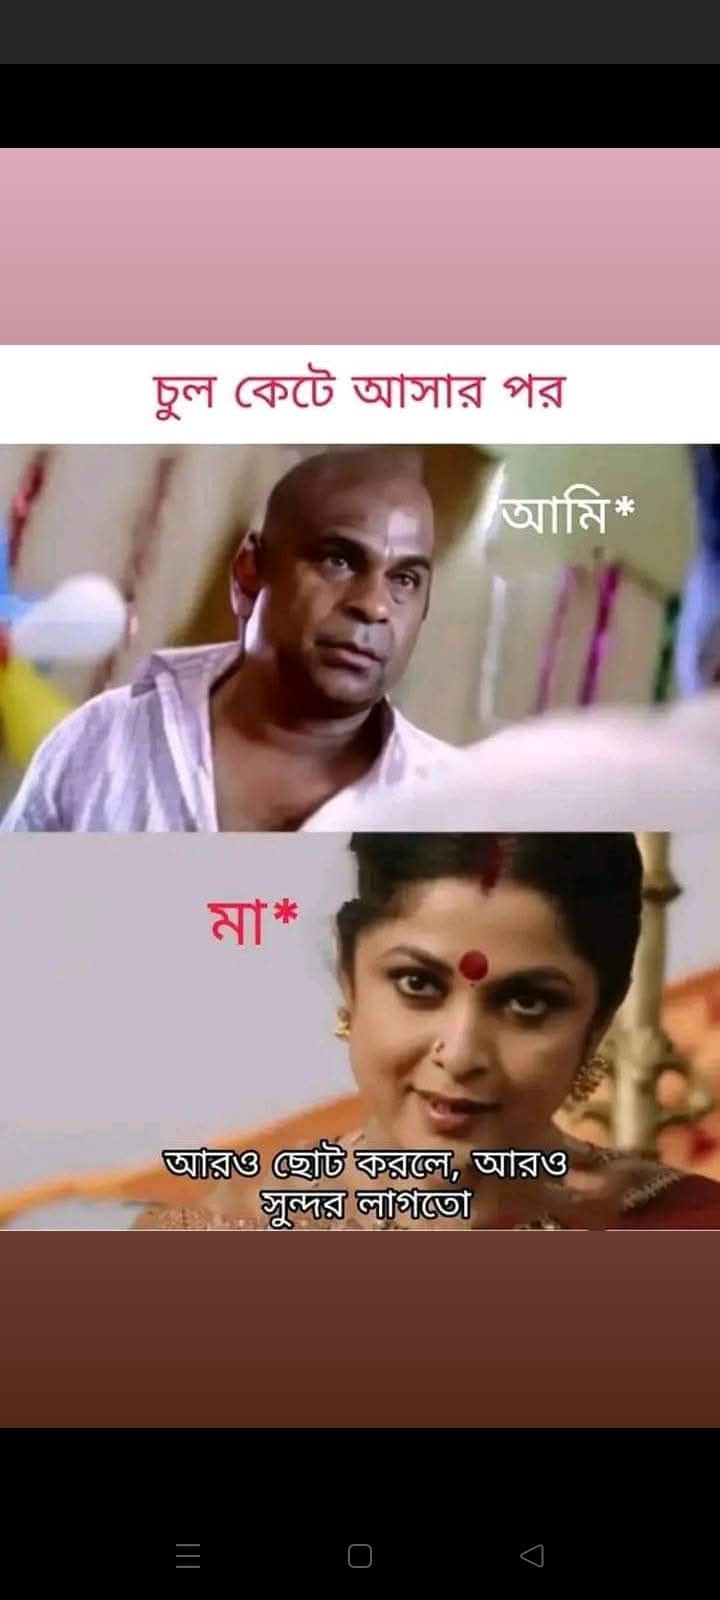
Text: চুল কেটে আসার পর
আমি*
মা*
আরও ছোট করলে, আরও সুন্দর লাগতো
Label: Non Hate